Question: I have few doubts. I have heard from some of my colleagues that, if we have created composite Nonclustured index on following table order of all the filters should be in order of Indexed column then Filter.
> MyTable (T1, T2, T3, T4, T5)
Non
Clustured index(T1, T2) in the order
T1 then T2
1. Which of the queries works faster ?
2. Does order of Indexed column affects performance ?
3. Should Indexed Columns come first to optimize queries ?
4. What is the order of processing a query. Which filter is taken first while processing a query ? Does it starts from Last filter and goes on to first filter ?
'''
Select * from MyTable WHERE T1=1 AND T2=2 AND T3=1
--(Indexing will be used) Fastest as T3 has been included after indexed columns
'''
'''
Select * from MyTable WHERE T2=1 AND T1=2 AND T3=1
--(No Indexing will be used)
'''
'''
Select * from MyTable WHERE T3=1 AND T1=1 AND T2=2
--(Indexing will be used) slower than Query 1 as indexed columns included afterwards
'''
'''
Select * from MyTable WHERE T3=1 AND T2=1 AND T1=2
--(No Indexing will be used) slower than Query 2 as indexed columns occurs after non indexed column condition
'''
'''
Select * from MyTable WHERE T3=1 AND T2=1
'''
'''
Select * from MyTable WHERE T3=1 AND T1=1
'''
'''
Select * from MyTable WHERE T3=1 AND T2=1 OR T1=2
'''
What does the following order in SSMS index creation means i.e. which filter should come first ?

When I tried to shuffle the order of columns shown in index columns. I saw were increasing and Clustured index scan was being used.
But when I uses the same order as shown in image. Then bookmark lookup got removed and also got Index Seek. So I can see order of Columns in index is playing some vital role here but could not sense how.
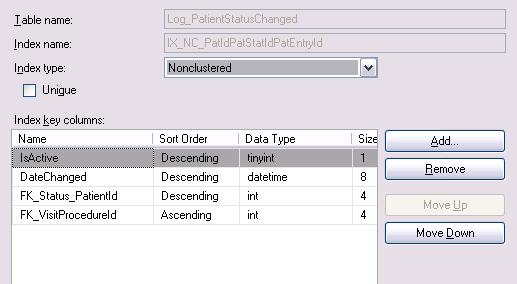
Answer: The order of the predicates in the query makes no difference!
The usual analogy when considering column order in composite indexes is that of a phone book. This is ordered by (surname, firstname). This makes look ups by surname straightforward but doesn't help you looking up numbers by forename.
If you have an index on (T1, T2) it can be used to efficiently answer
'''
Select * from MyTable WHERE T1=2
'''
Or
'''
Select * from MyTable WHERE T2=1 AND T1=2
'''
But not to efficiently answer
'''
Select * from MyTable WHERE T2=1
'''
(That is not to say this index is going to be entirely useless for this query. If the index is narrow compared to the size of the table and the statistics indicate that few matching rows will be returned the query optimiser might still opt to scan this index and do key lookups in preference to a clustered index scan that might need to cover a lot more pages.)
## Example Script as per comments
'''
CREATE TABLE MyTable (
ID INT IDENTITY(1,1) PRIMARY KEY CLUSTERED,
T1 INT NOT NULL,
T2 INT NOT NULL,
Filler CHAR(8000) NOT NULL /*Just to make sure that the table is very wide!*/);
CREATE NONCLUSTERED INDEX IX ON MyTable (T1,T2);
WITH E00(N) AS (SELECT 1 UNION ALL SELECT 1),
E02(N) AS (SELECT 1 FROM E00 a, E00 b),
E04(N) AS (SELECT 1 FROM E02 a, E02 b),
E08(N) AS (SELECT 1 FROM E04 a, E04 b),
E16(N) AS (SELECT 1 FROM E08 a, E08 b),
E32(N) AS (SELECT 1 FROM E16 a, E16 b),
cteTally(N) AS (SELECT ROW_NUMBER() OVER (ORDER BY N) FROM E32)
INSERT INTO MyTable
SELECT N, N-1,''
FROM cteTally
WHERE N <= 1000;
SET STATISTICS IO ON
Select * from MyTable WHERE T2=1
/*
Table 'MyTable'. Scan count 1, logical reads 9, physical reads 0,
read-ahead reads 0, lob logical reads 0, lob physical reads 0, lob read-ahead reads 0.
*/
/*Force a clustered index scan just to compare...*/
Select * from MyTable WITH( INDEX (1) ) WHERE T2=1
/*
Table 'MyTable'. Scan count 1, logical reads 1005, physical reads 0,
read-ahead reads 0, lob logical reads 0, lob physical reads 0, lob read-ahead reads 0.*/
'''
<URL>